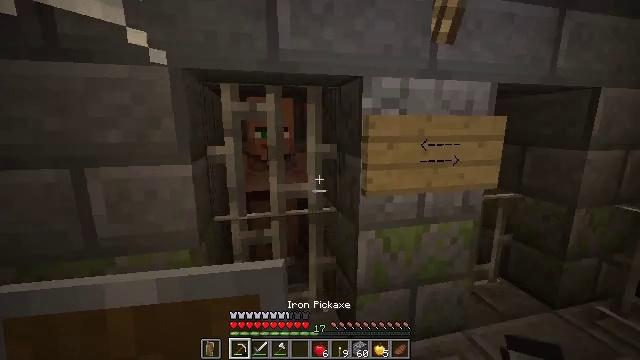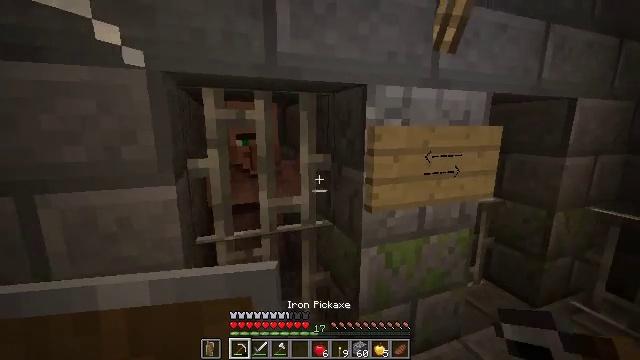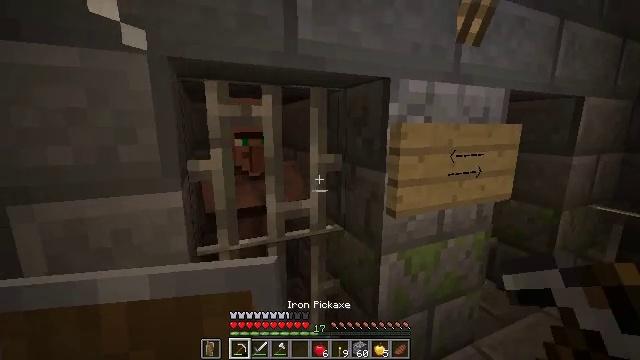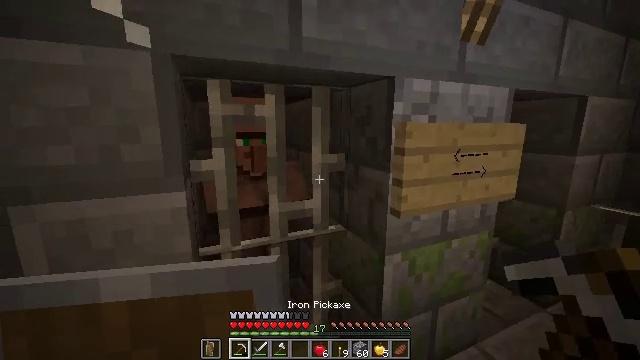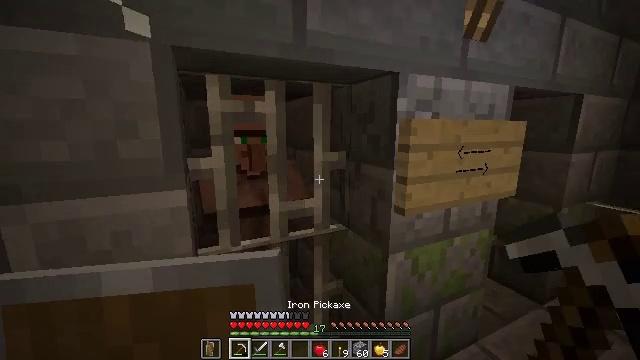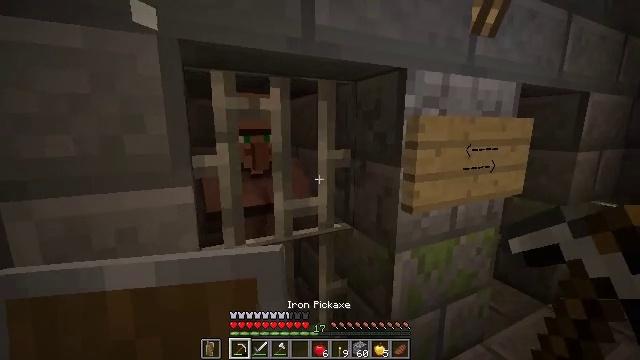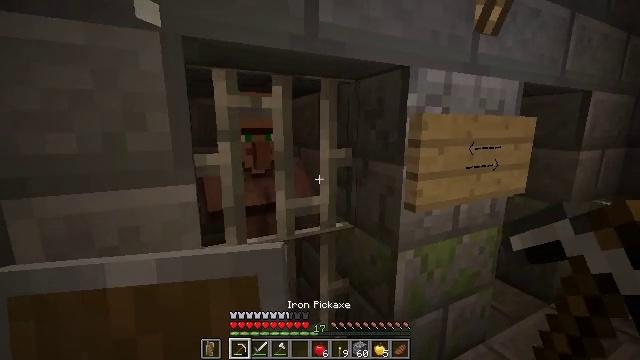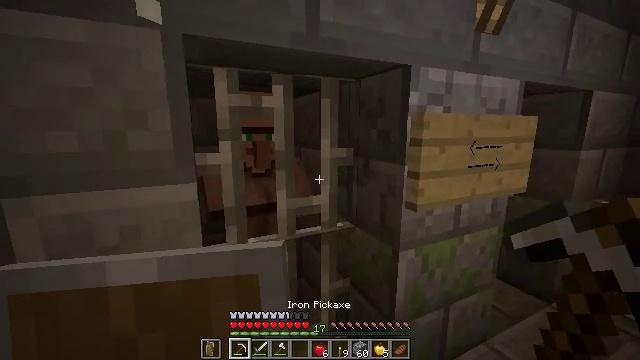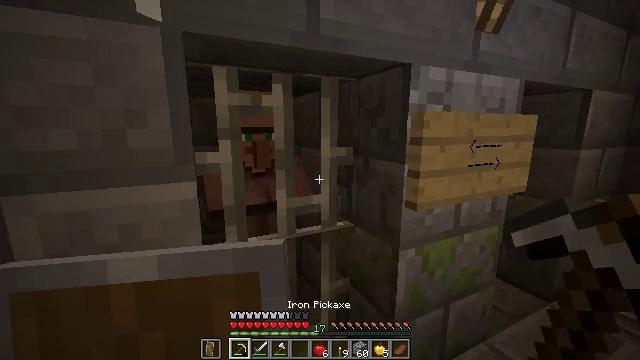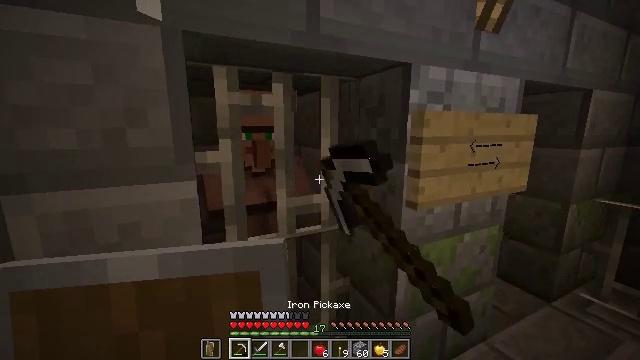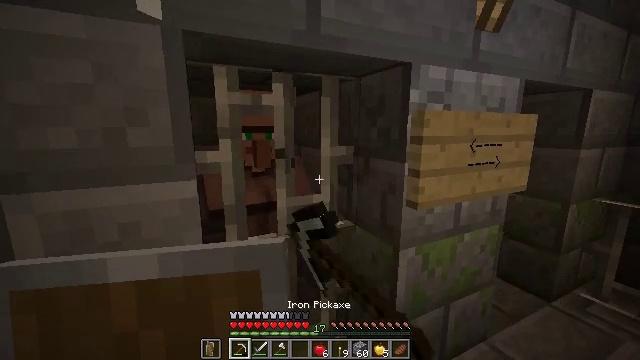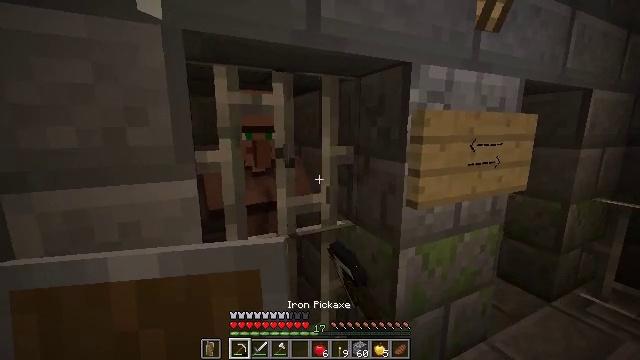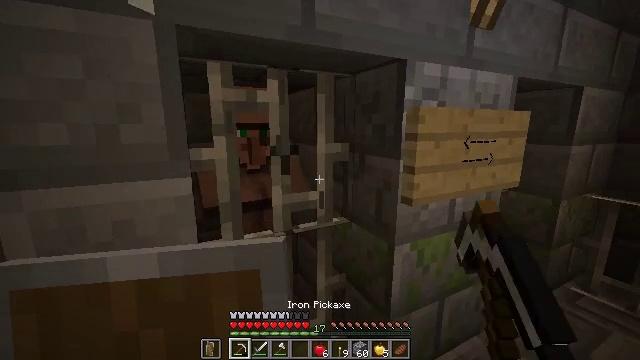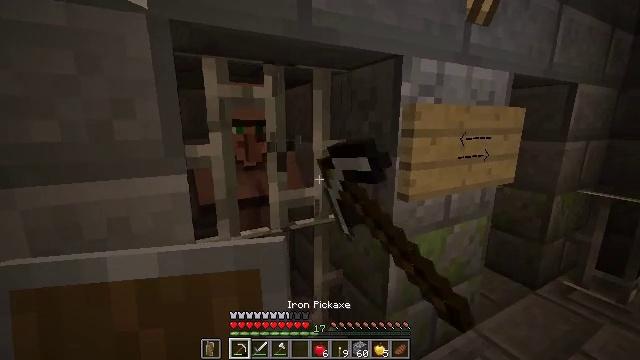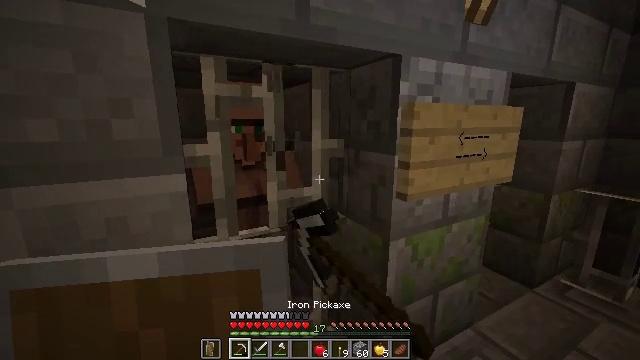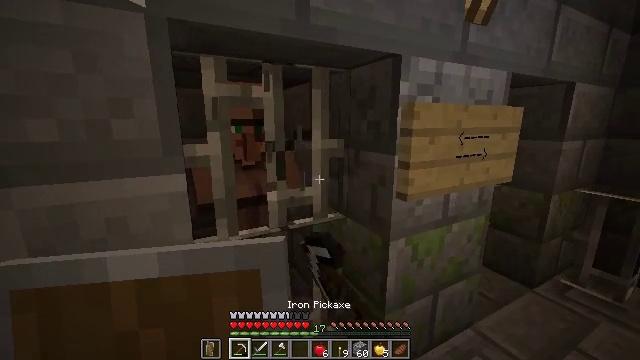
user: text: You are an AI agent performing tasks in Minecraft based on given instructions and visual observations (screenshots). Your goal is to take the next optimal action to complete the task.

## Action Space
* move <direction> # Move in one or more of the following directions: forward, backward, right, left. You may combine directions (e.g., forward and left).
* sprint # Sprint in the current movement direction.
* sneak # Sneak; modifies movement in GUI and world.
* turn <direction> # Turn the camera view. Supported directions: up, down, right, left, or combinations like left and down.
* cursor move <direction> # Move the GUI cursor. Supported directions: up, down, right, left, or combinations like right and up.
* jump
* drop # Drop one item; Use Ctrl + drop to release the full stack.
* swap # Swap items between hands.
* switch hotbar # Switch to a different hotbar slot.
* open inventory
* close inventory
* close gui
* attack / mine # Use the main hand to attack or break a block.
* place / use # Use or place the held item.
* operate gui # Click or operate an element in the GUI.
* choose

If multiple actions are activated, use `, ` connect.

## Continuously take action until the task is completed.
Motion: motion action
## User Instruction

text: Collect iron bars by breaking them.
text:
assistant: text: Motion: move forward and move left, turn right
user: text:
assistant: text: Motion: turn right
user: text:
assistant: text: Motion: no_op
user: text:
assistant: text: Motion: turn right
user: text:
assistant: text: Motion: no_op
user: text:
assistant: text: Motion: no_op
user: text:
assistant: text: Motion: no_op
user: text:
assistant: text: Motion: attack / mine
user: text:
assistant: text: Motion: attack / mine
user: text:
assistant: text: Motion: attack / mine
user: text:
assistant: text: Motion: attack / mine
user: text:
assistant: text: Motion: turn right, attack / mine
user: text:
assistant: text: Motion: attack / mine
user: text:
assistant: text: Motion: attack / mine
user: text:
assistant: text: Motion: attack / mine
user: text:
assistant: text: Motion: attack / mine
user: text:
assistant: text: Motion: attack / mine
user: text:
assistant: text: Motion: attack / mine
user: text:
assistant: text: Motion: attack / mine
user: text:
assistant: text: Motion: attack / mine
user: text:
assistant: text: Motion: attack / mine
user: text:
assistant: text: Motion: attack / mine
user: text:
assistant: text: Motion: attack / mine
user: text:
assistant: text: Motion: attack / mine
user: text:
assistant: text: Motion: attack / mine
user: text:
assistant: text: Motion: attack / mine
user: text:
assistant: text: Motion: attack / mine
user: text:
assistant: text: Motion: attack / mine
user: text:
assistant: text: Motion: attack / mine
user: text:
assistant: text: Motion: attack / mine